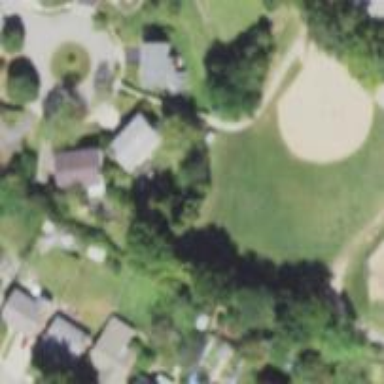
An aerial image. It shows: Baseball pitch for leisure land activities.